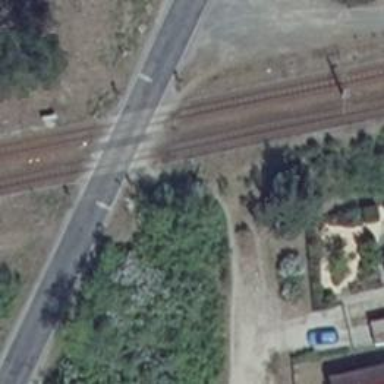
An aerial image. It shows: Railway level crossing.